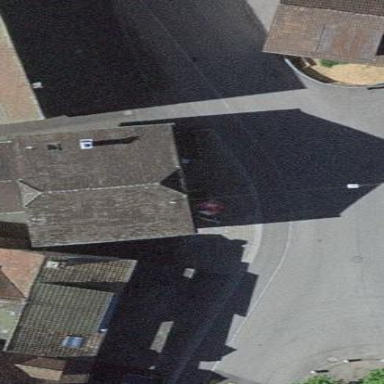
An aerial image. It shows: Community centre building.